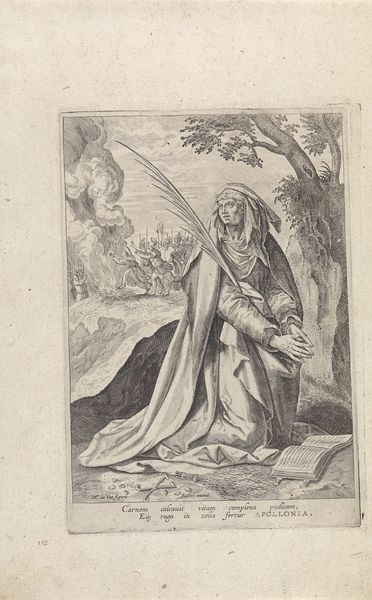
Titel: Heilige Apollonia
Künstler: Johann (I) Sadeler
Standort: Amsterdam
Institution: Rijksmuseum
Schlagwörter: robes, woman, print, palm, smoke, man, mythology, etching, illustration, saint, pen, quill, fire, book, apollonia